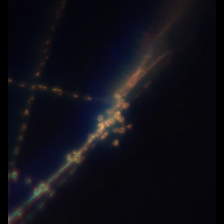
Taxon: Diatom_aggregate
Group: Diatoms